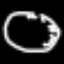
Label: clock